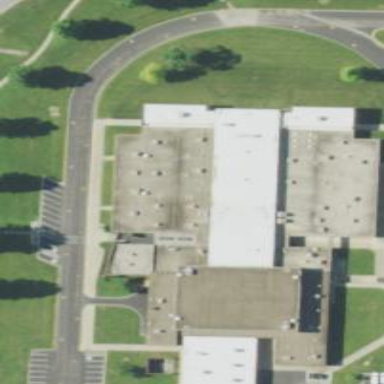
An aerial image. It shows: School building.